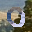
Label: 0